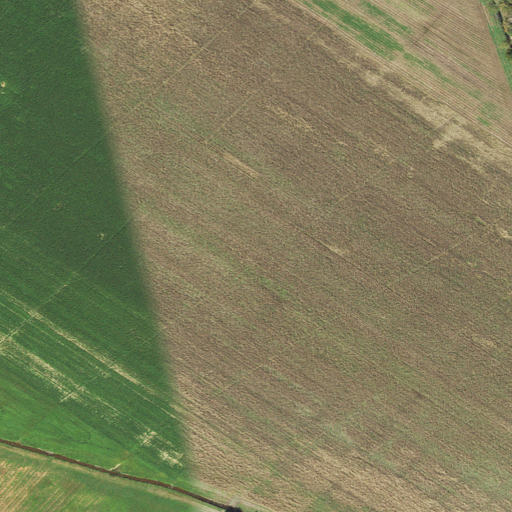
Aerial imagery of plain(s) in Maryland named Hog Range containing cultivated crops and woody wetlands